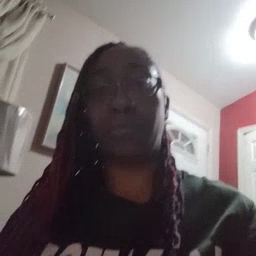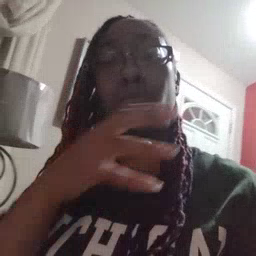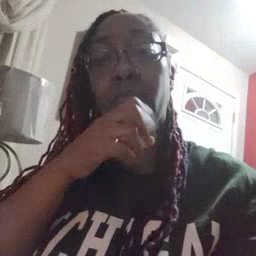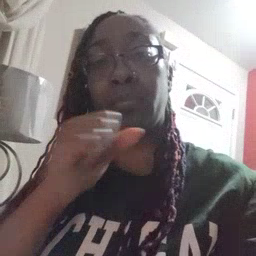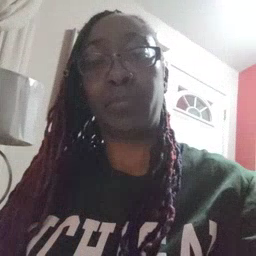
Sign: orange